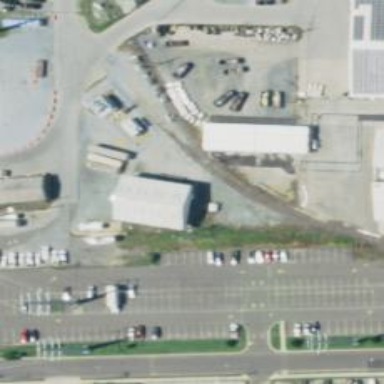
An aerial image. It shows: Rail spur service.